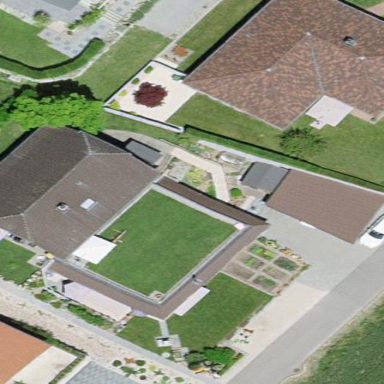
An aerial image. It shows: Residential building.